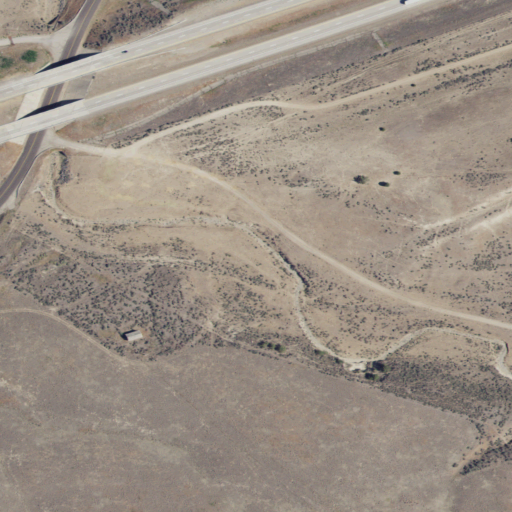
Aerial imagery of valley in Idaho named Dry Hollow containing shrub, grassland, medium intensity development, low intensity development, and open development